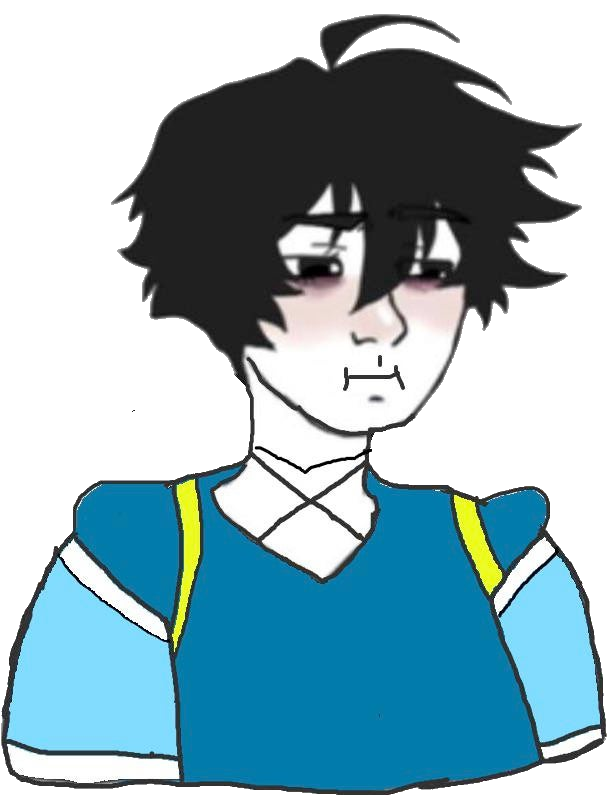
Label: 5_Twinkjak